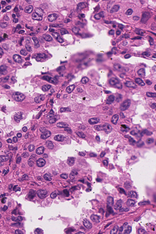
Tumor epithelial tissue: yes
Tumor-associated stroma tissue: no
Normal tissue: no